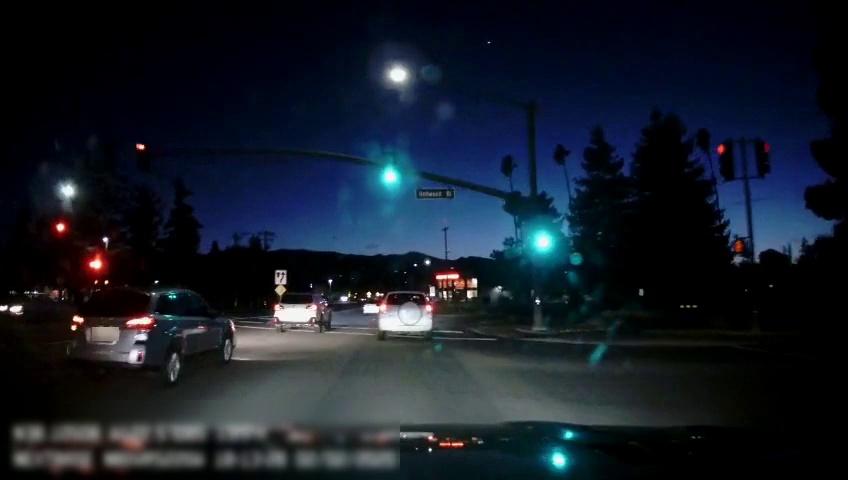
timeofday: Night
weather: Other
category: Drivable Space
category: Vehicles | Car
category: Vehicles | SUV
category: Vehicles | SUV
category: Vehicles | Truck
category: Vehicles | SUV
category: Lanes | Opposite Lane
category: Traffic | Signs
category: Traffic | Lights
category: Traffic | Lights
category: Traffic | Lights
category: Traffic | Lights
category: Traffic | Lights
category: Traffic | Signs
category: Traffic | Lights
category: Traffic | Lights
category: Traffic | Lights
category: Traffic | Signs